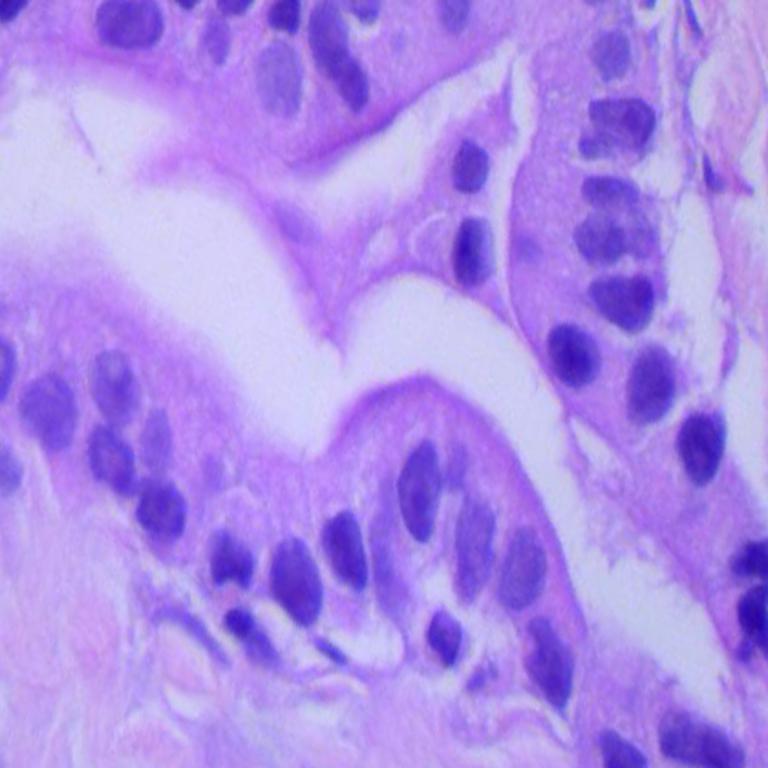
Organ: lung
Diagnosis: adenocarcinomas